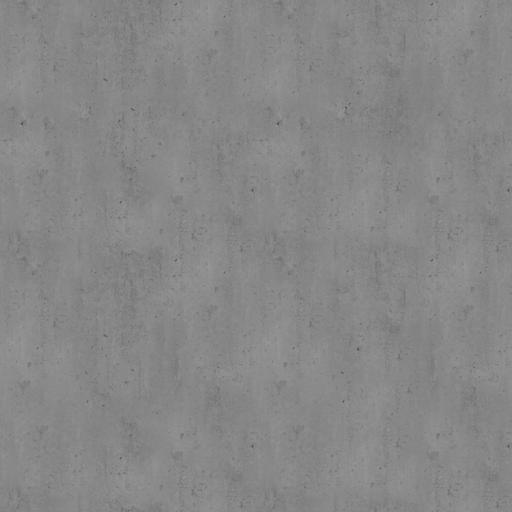
Tags: clean concrete flat smooth